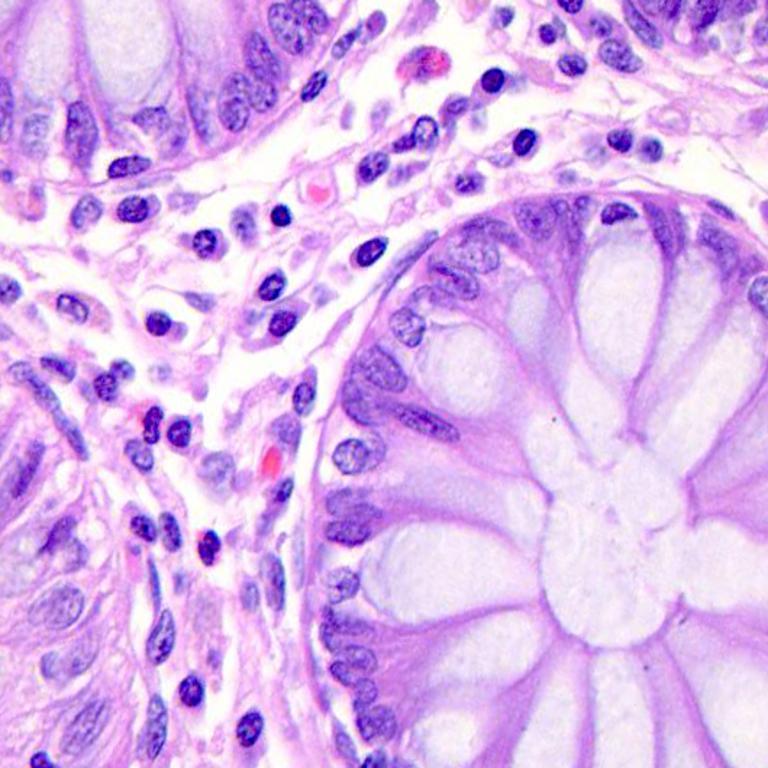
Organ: colon
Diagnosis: benign